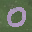
Label: 0